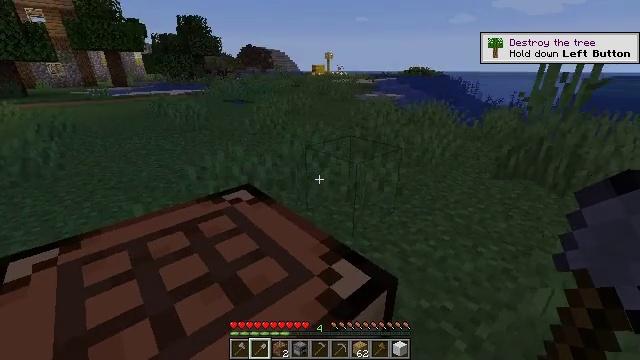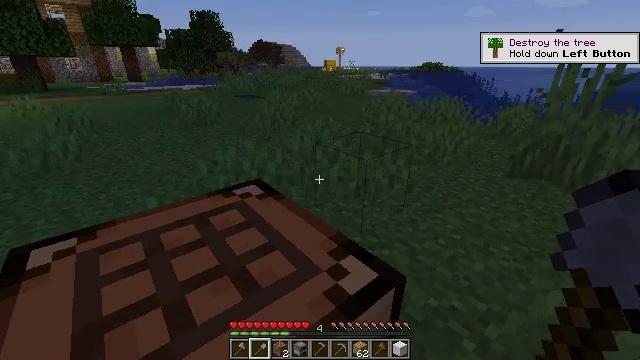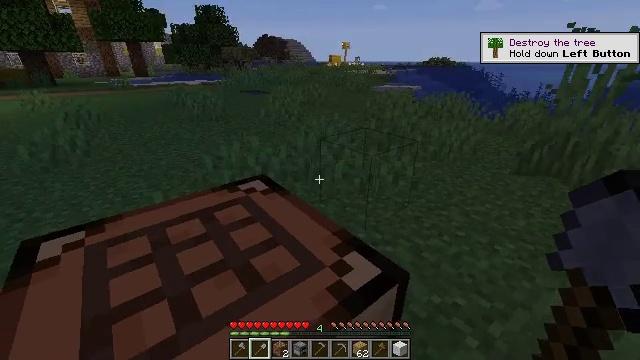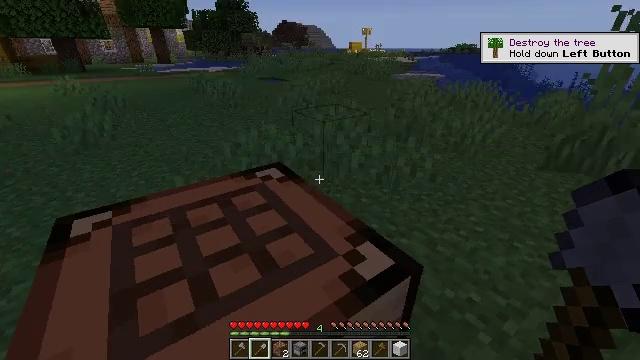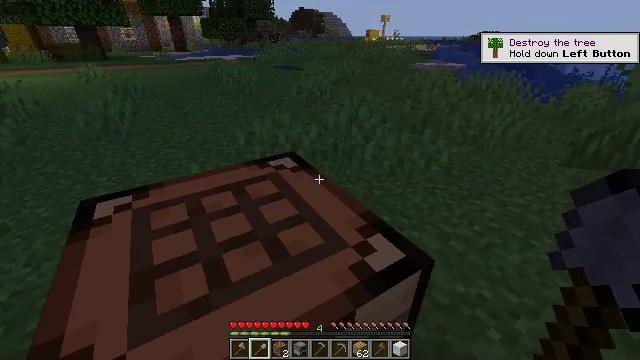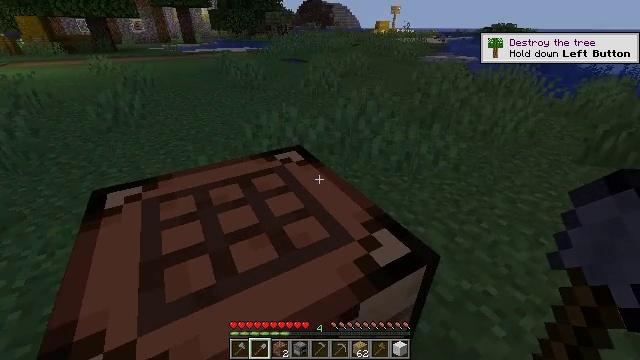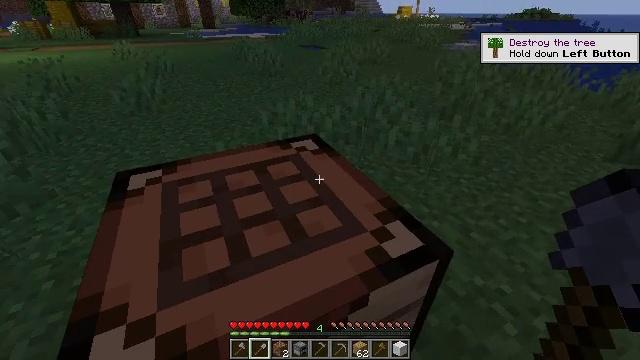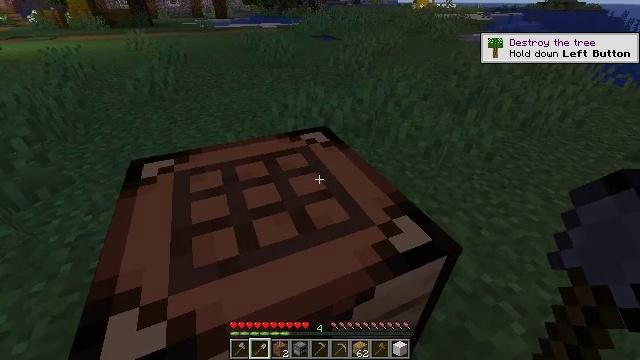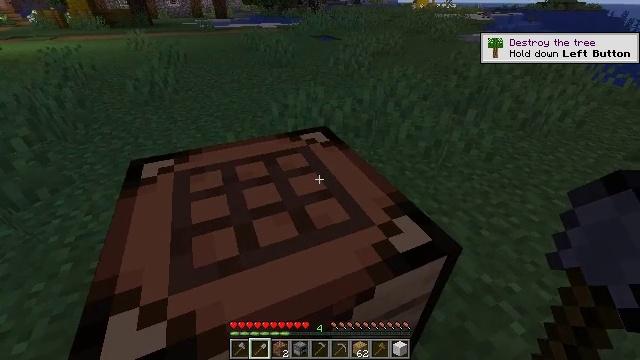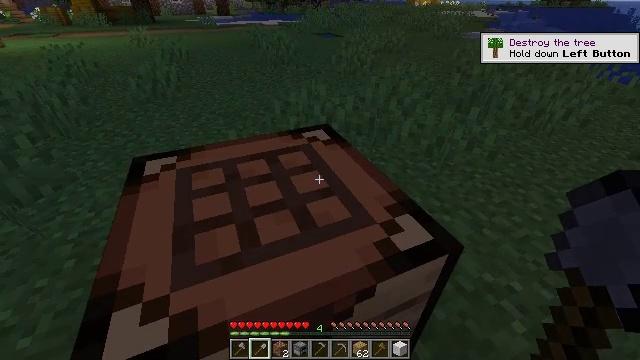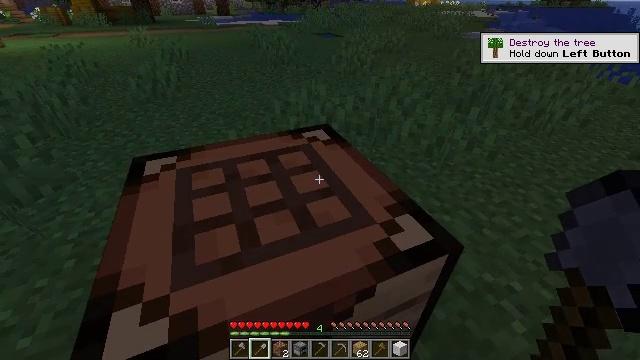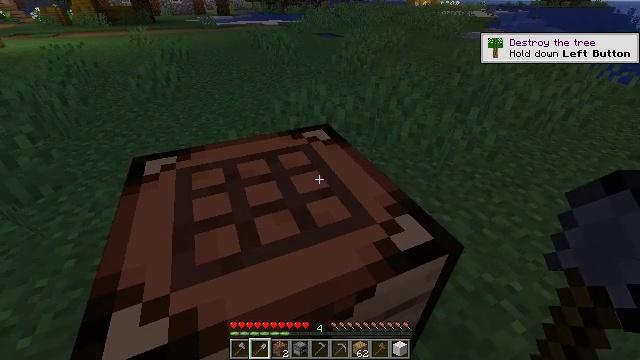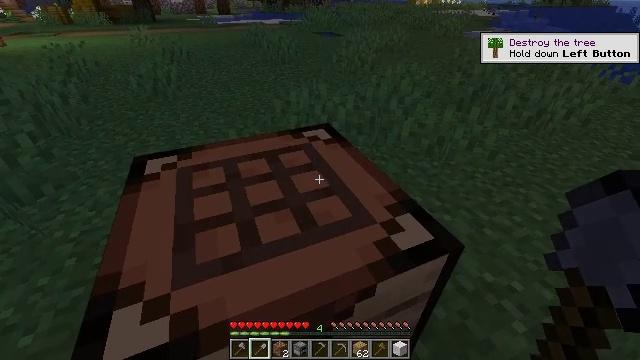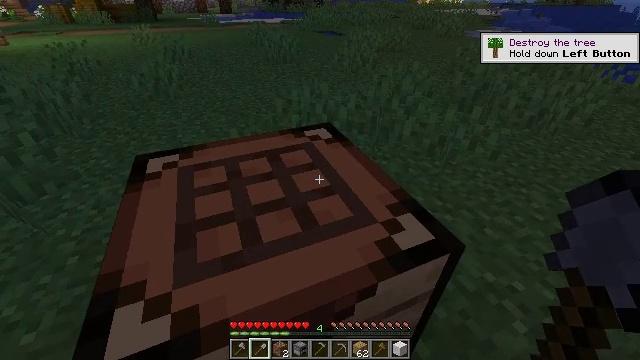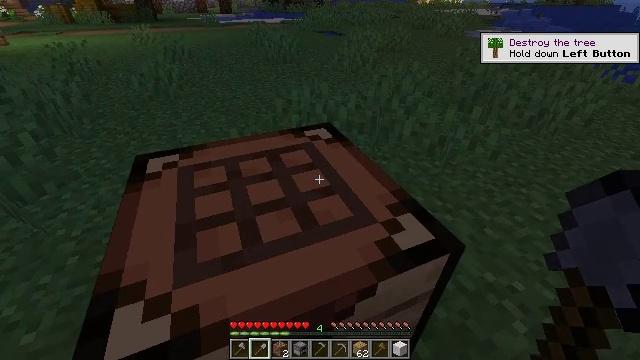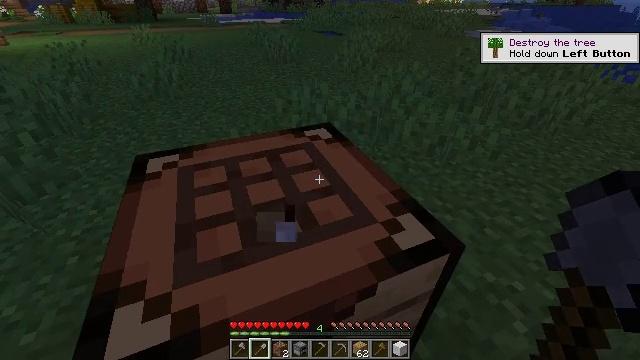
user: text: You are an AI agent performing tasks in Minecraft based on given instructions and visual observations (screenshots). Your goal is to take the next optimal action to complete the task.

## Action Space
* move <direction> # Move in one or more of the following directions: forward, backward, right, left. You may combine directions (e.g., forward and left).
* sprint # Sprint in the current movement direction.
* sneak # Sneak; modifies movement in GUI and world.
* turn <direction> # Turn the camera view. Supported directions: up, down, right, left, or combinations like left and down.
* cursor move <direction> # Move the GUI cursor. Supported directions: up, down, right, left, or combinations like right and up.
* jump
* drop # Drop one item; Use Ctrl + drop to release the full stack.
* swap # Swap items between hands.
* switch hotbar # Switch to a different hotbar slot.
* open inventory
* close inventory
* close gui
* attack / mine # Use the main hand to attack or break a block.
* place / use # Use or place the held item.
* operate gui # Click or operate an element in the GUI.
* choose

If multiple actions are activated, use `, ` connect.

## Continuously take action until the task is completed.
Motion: motion action
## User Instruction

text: Left click on the crafting table
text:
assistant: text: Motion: turn left
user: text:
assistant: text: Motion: turn left
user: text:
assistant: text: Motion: turn left and down
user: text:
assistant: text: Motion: turn left and down
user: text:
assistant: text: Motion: turn left and down
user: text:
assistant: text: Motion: turn left and down
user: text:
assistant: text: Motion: turn left and down
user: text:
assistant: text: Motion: no_op
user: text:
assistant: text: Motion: no_op
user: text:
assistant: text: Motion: no_op
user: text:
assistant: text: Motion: no_op
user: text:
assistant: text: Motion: no_op
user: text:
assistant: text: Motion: no_op
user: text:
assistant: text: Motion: no_op
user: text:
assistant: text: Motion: attack / mine
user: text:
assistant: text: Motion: attack / mine
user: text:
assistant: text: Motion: attack / mine
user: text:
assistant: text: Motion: attack / mine
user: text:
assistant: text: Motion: attack / mine
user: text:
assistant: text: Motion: attack / mine
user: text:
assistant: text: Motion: attack / mine
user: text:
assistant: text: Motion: attack / mine
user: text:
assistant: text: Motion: attack / mine
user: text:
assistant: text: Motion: attack / mine
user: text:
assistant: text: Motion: attack / mine
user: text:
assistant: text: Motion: attack / mine
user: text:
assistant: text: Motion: attack / mine
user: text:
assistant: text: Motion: attack / mine
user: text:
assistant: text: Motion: attack / mine
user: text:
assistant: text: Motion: attack / mine